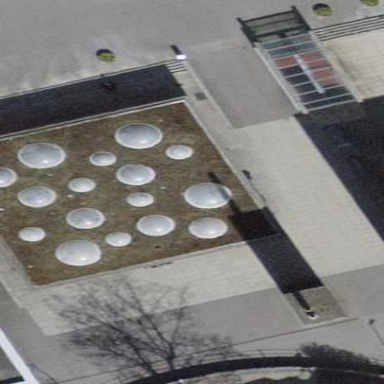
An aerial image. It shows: Bicycle parking shed located on the roof of building.